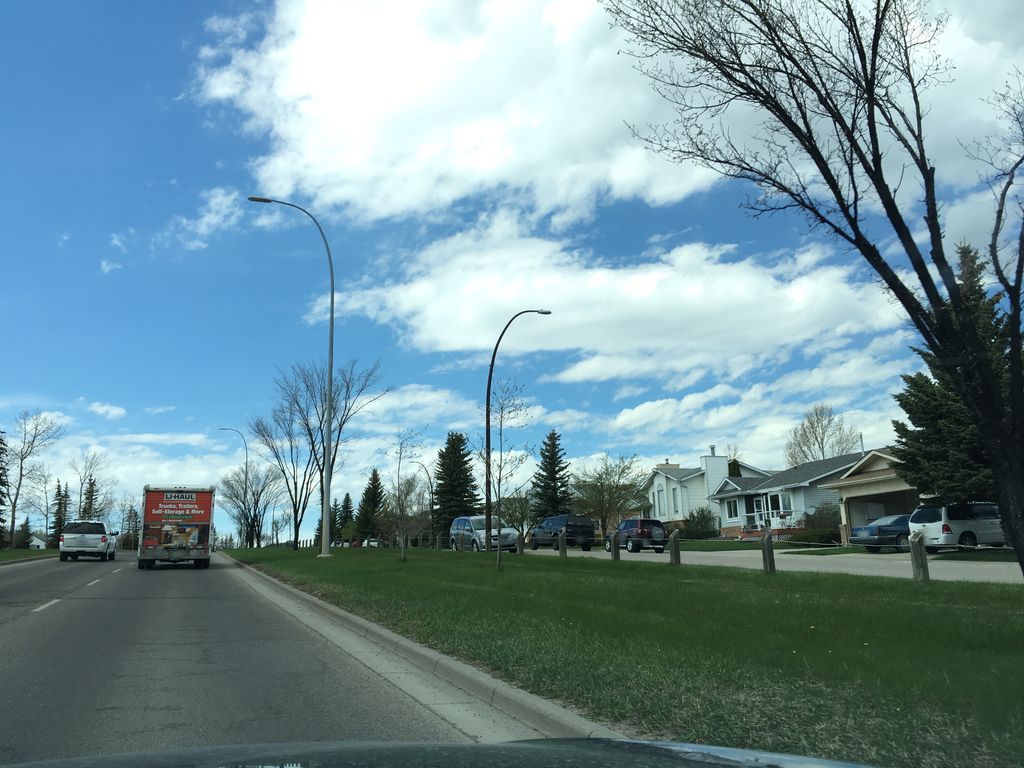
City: calgary